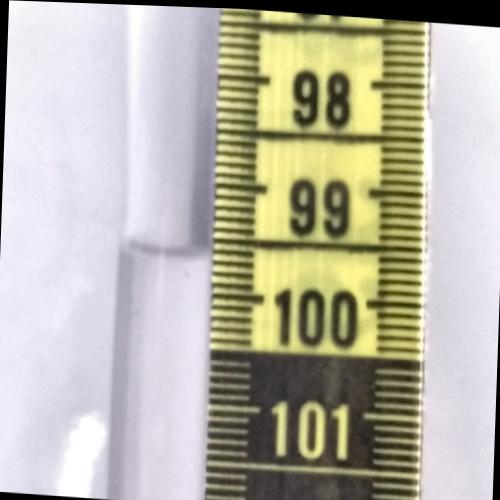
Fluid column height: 99.7 cm